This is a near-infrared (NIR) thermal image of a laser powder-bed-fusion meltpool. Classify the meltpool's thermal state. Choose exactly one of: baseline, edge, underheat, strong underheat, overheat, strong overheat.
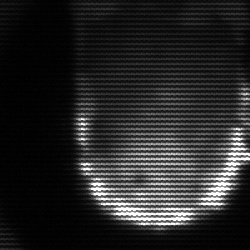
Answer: baseline